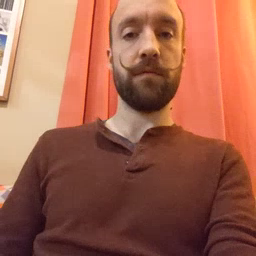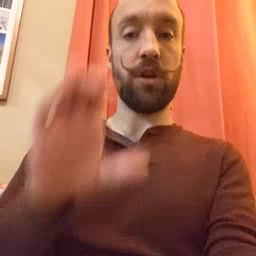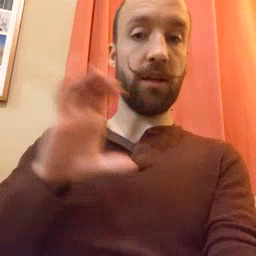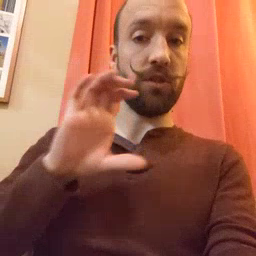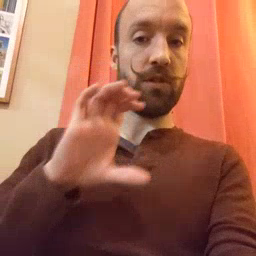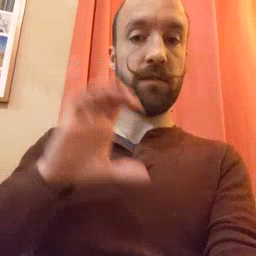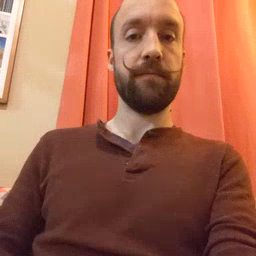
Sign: chocolate